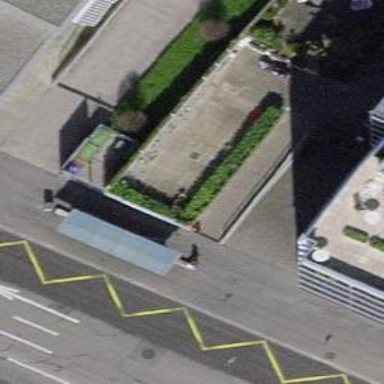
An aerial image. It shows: Bus stop with sheltered platform for public transport.